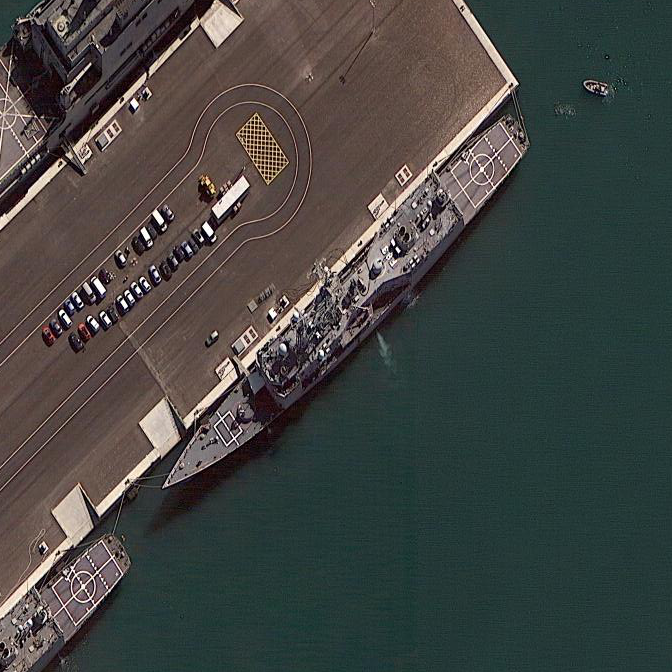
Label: Ticonderoga-class_cruiser